Field crop: tomato
Growth stage: 2
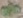
Species: solanum